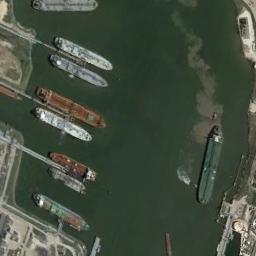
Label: ship